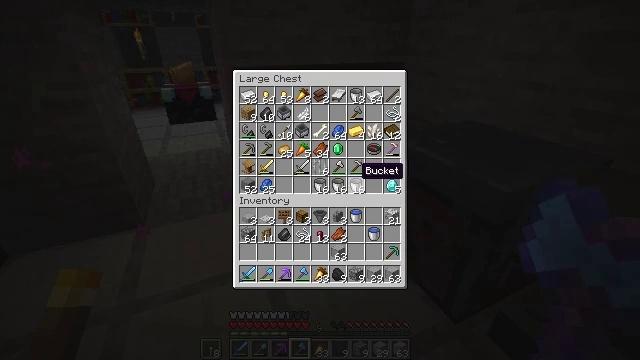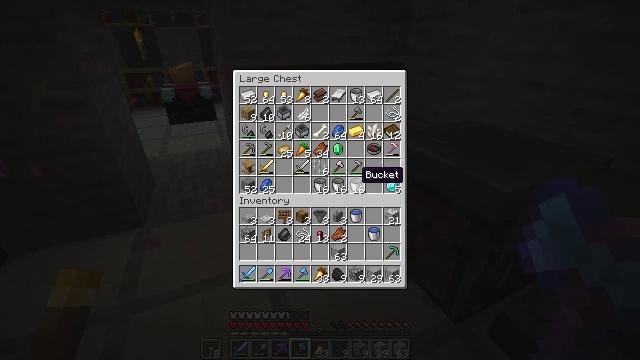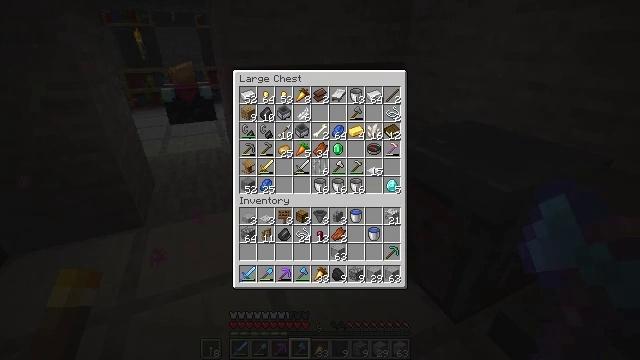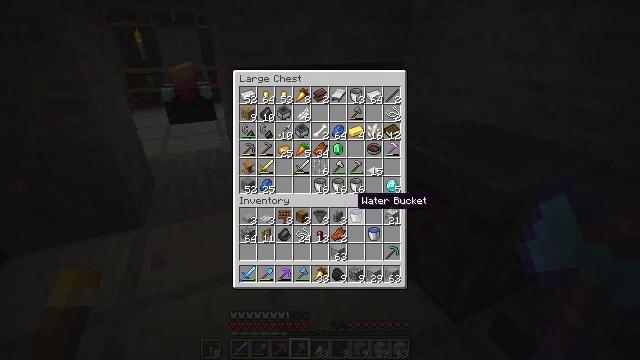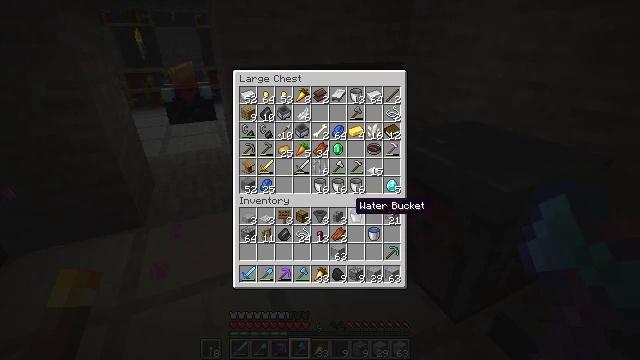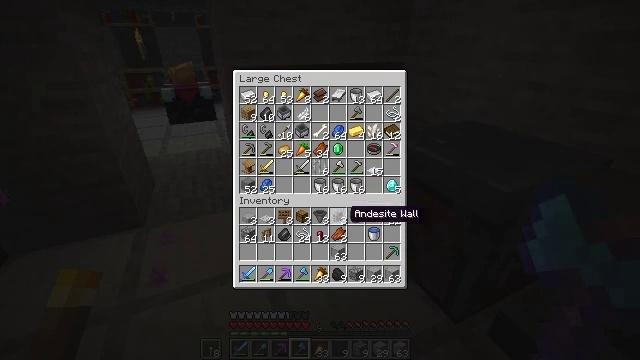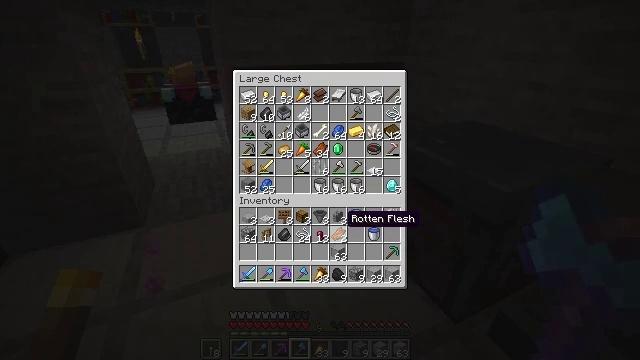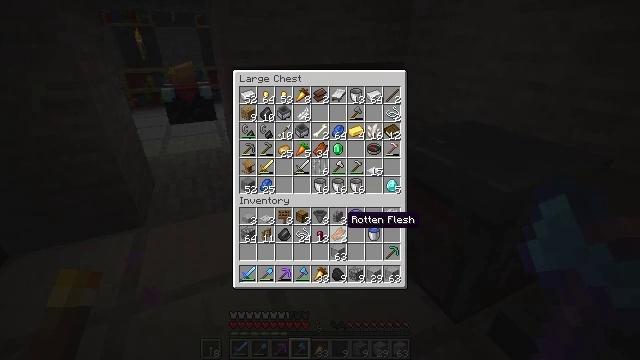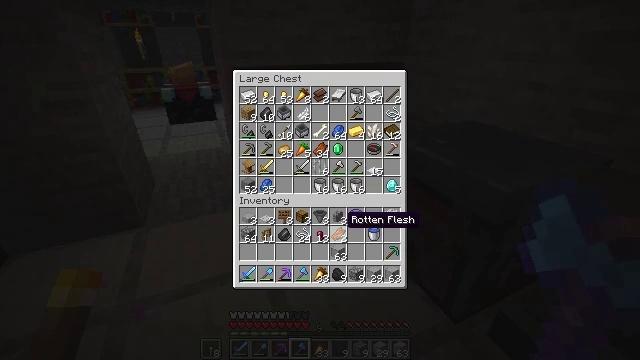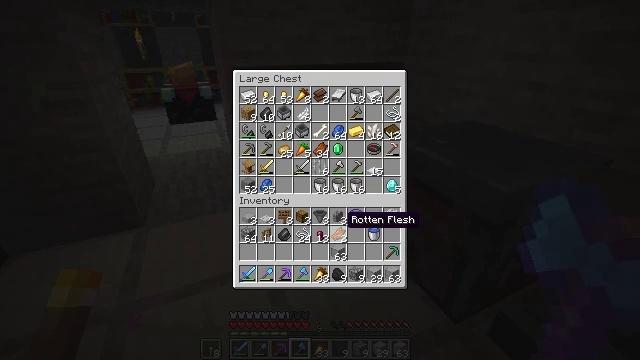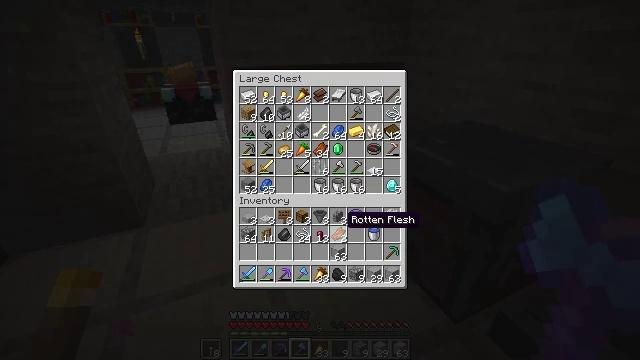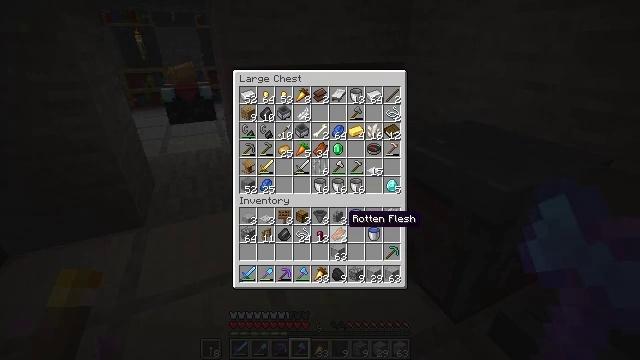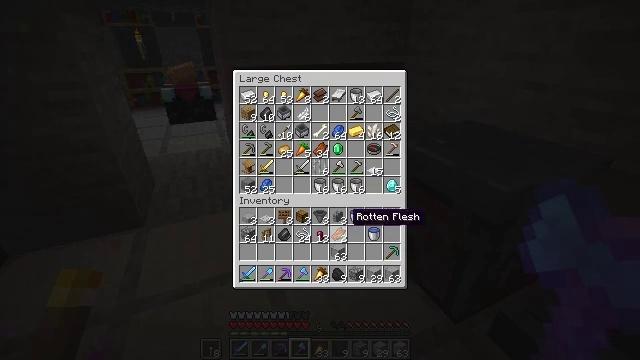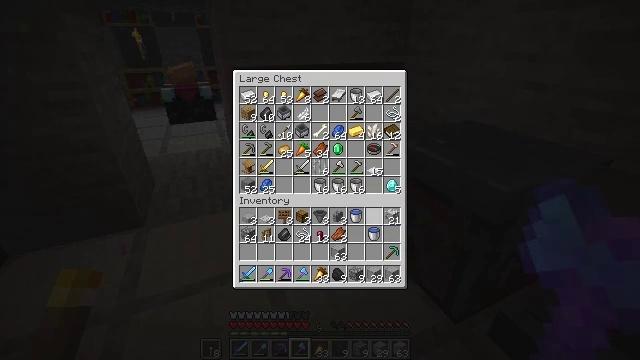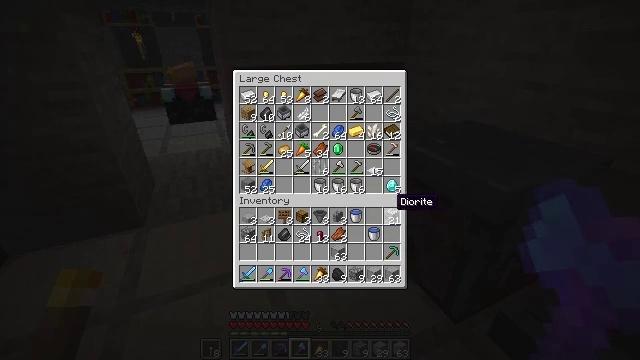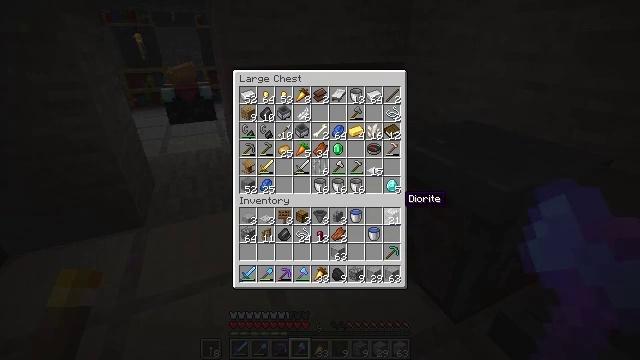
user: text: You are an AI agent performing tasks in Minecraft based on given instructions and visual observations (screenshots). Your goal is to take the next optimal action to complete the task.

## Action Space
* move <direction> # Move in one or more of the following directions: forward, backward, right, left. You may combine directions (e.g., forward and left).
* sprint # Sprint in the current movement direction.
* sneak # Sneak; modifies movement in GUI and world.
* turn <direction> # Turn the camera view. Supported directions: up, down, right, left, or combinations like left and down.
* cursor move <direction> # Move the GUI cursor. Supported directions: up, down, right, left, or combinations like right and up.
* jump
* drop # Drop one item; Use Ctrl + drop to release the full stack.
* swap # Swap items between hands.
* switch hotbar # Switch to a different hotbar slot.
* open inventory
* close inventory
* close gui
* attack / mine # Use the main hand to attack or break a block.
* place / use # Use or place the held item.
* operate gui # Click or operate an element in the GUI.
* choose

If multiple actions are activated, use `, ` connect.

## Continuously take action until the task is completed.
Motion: motion action
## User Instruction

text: Mine the large fern from the ground.
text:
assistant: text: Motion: sneak
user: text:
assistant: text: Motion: sneak, turn down
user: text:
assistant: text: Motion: sneak, turn down
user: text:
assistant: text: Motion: sneak
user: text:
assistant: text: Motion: sneak, turn down
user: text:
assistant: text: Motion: sneak
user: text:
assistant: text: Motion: sneak
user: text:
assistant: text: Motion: sneak
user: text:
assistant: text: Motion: sneak
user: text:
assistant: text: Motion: sneak
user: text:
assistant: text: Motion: sneak
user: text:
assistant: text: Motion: sneak
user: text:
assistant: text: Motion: sneak, turn right
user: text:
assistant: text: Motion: sneak, turn right and up
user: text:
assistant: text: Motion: sneak, turn right
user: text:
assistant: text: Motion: sneak
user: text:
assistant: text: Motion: sneak
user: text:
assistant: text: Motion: sneak
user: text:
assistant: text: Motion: sneak
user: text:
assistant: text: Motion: sneak
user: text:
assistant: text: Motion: no_op
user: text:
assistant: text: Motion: no_op
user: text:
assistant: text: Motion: no_op
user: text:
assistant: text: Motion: no_op
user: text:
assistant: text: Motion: no_op
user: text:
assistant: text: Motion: no_op
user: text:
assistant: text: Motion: no_op
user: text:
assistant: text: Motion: no_op
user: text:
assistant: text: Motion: no_op
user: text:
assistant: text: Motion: no_op